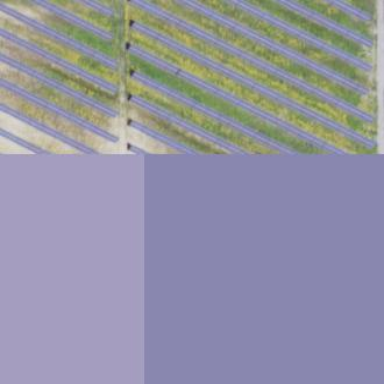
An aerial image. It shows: Solar power generator using photovoltaic panels.